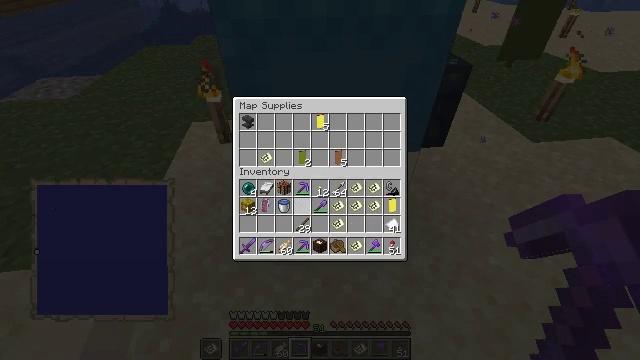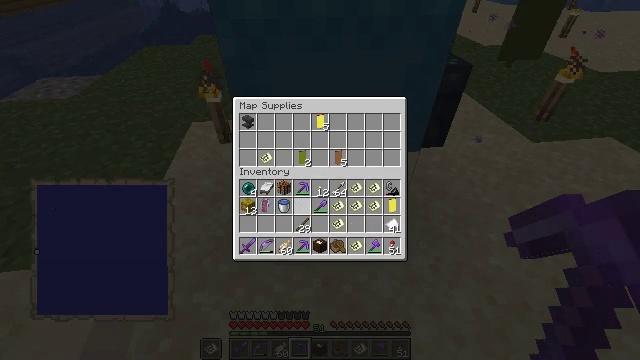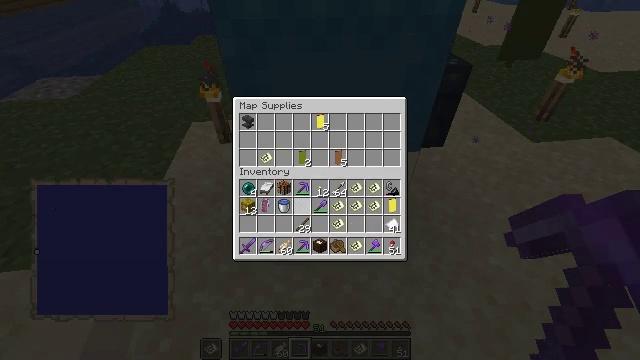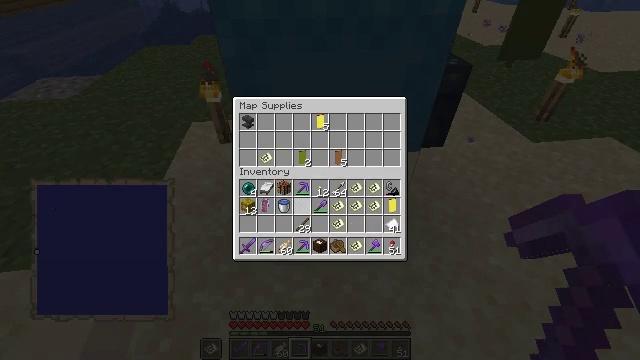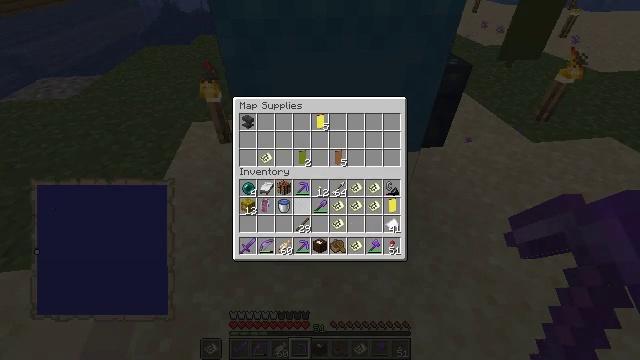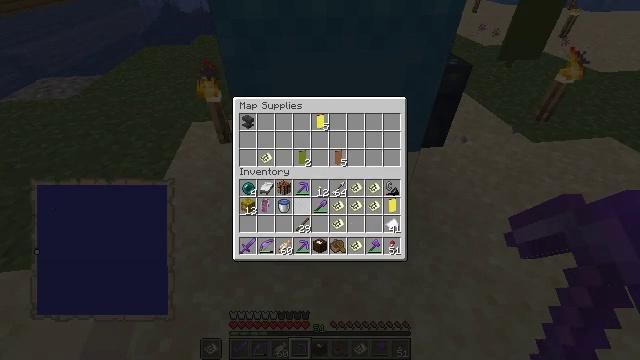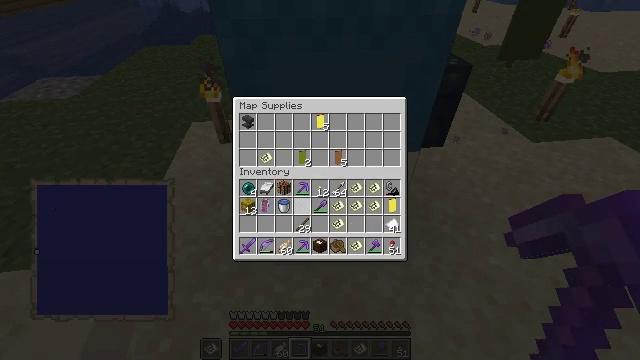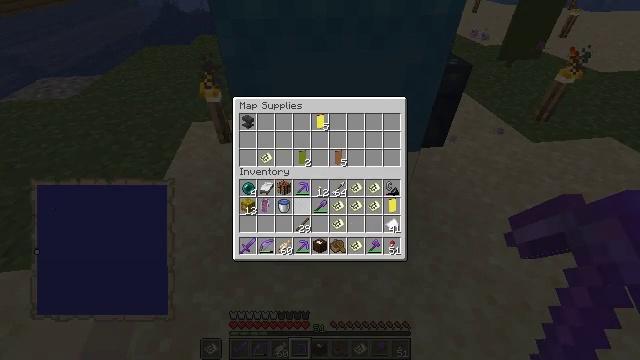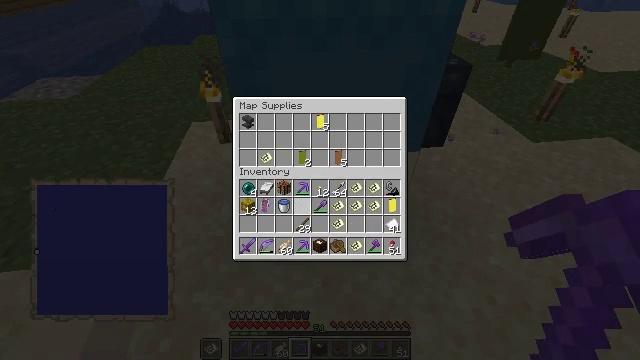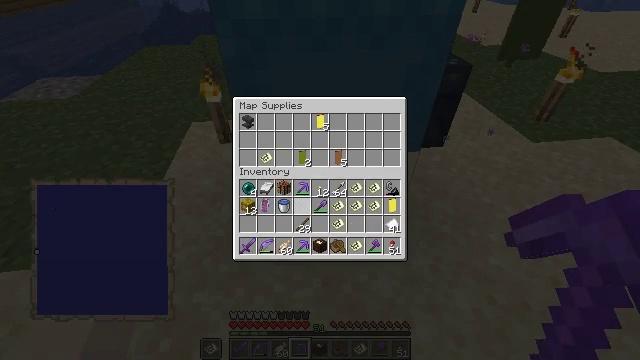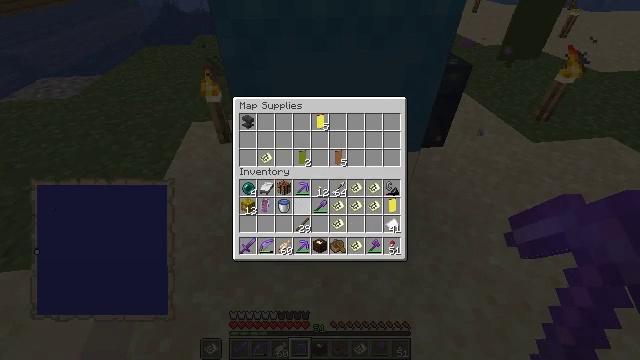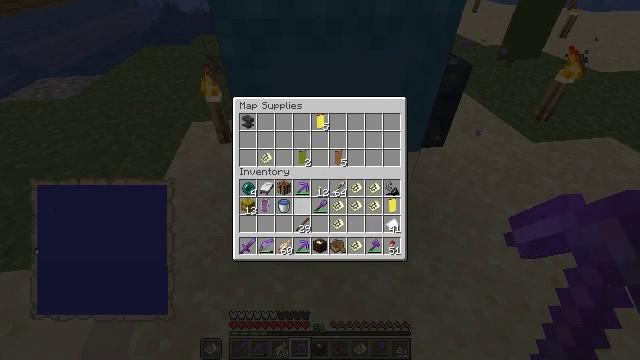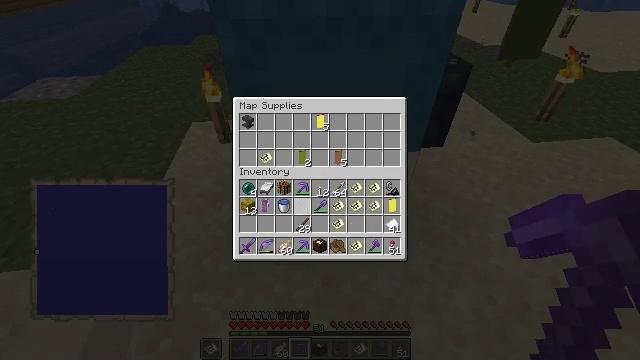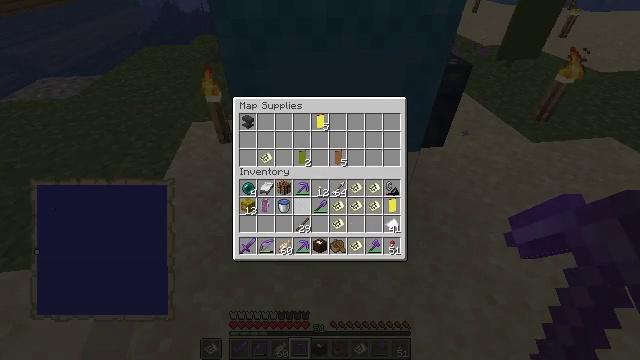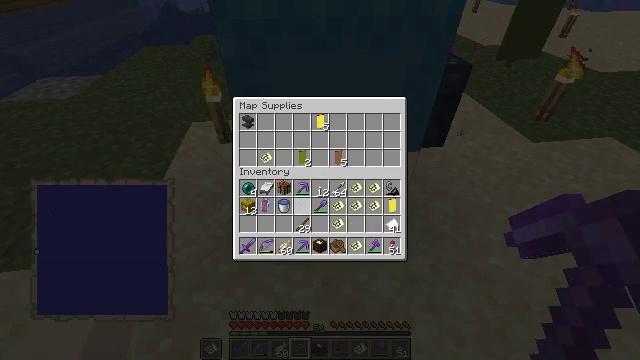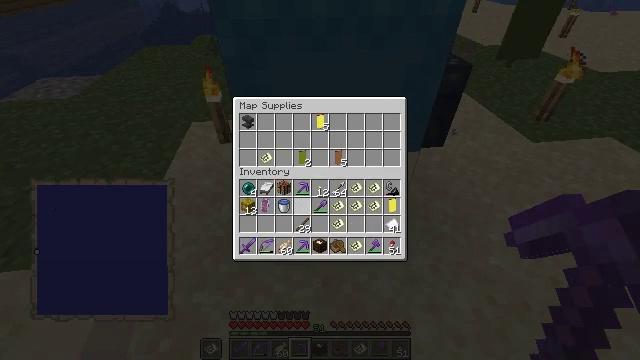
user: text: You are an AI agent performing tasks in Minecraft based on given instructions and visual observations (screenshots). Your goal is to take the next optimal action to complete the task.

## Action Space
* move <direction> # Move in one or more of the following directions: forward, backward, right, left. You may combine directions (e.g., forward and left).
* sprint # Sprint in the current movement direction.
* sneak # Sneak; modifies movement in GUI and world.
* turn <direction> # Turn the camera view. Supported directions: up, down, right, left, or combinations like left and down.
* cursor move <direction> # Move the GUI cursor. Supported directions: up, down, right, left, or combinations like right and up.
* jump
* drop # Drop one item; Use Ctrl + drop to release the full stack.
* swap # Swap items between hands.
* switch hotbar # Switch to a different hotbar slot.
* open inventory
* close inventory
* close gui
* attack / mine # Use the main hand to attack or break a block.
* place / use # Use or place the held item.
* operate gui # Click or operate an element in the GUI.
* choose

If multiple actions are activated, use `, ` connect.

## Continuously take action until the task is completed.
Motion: motion action
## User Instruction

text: Break the light blue shulker box to move it.
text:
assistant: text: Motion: sneak, attack / mine
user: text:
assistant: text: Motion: sneak, attack / mine
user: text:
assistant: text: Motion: sneak
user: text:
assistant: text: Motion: sneak
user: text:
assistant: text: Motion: sneak
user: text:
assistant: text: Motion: no_op
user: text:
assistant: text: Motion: no_op
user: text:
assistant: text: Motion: no_op
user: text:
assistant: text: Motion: no_op
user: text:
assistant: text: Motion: no_op
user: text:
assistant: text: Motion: no_op
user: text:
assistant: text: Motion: no_op
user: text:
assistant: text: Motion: no_op
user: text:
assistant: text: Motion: no_op
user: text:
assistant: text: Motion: no_op
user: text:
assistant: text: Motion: no_op
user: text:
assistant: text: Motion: no_op
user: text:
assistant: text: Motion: no_op
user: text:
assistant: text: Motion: no_op
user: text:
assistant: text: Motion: no_op
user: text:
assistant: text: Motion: no_op
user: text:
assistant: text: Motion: no_op
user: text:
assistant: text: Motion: move forward
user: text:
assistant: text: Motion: move forward
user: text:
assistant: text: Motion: move forward
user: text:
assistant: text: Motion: move forward, turn right and down
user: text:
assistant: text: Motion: turn down
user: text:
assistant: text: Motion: no_op
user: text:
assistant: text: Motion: attack / mine
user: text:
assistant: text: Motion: attack / mine